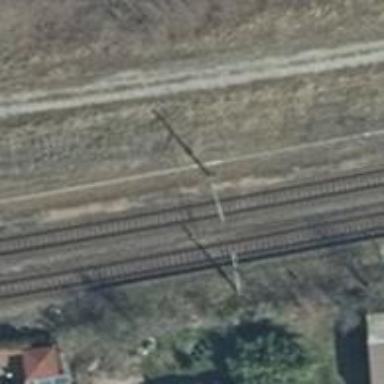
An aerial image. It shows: Railway milestone with catenary mast.